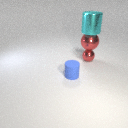
large red metal sphere above small red metal sphere